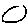
Label: circle